Question: I want to hide the datapoint label if the value of my datapoint is zero. I am trying the following field expression in visibility of series label property. It does not appear results as expected.
'''
=IIf(Sum(Fields!RH_Col.Value, "DataSet2") = 0, false, true)
'''

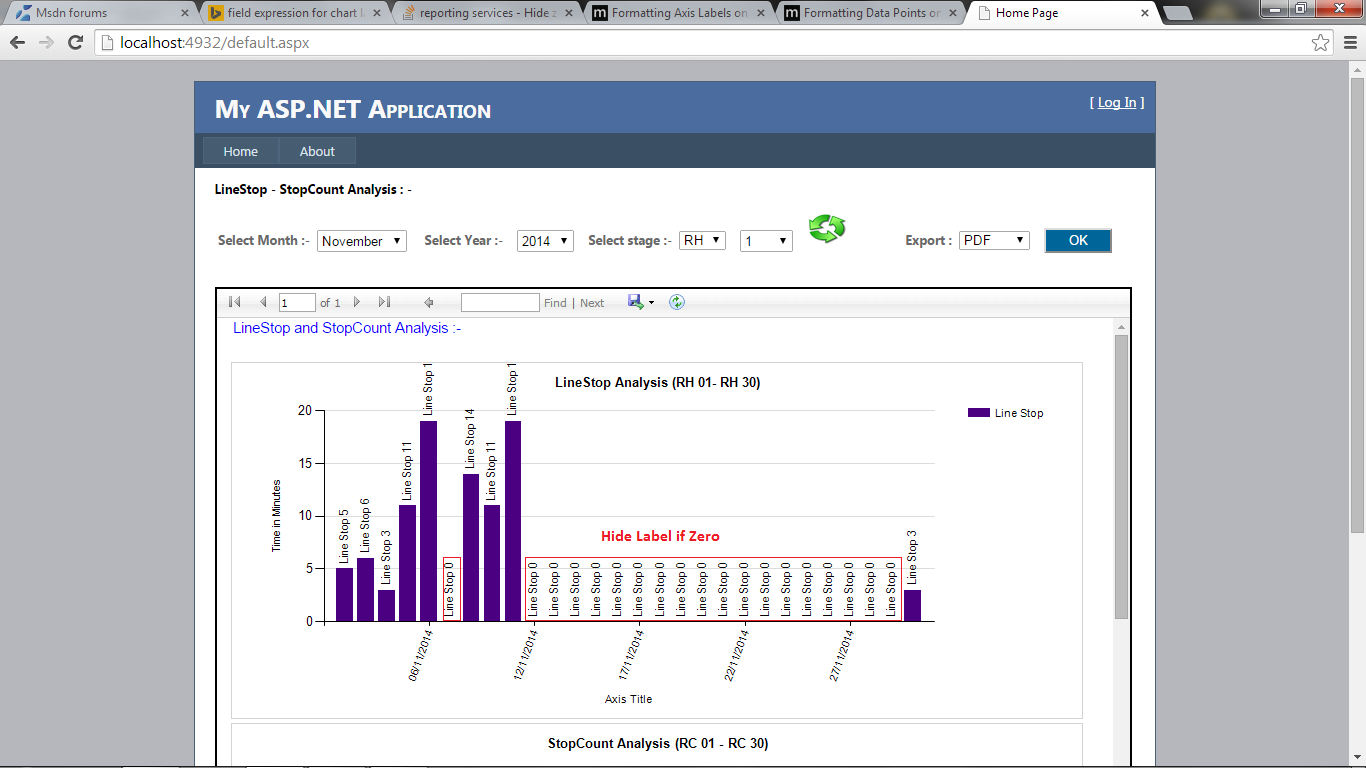
Answer: Your issue is with the of your statement... You are checking the whole , but you should be checking the only, something like:
'''
=IIf(Sum(Fields!RH_Col.Value, "Chart1_CategoryGroup1") = 0, false, true)
'''
These names are typically auto-generated, so check the Category Group properties to get yours.